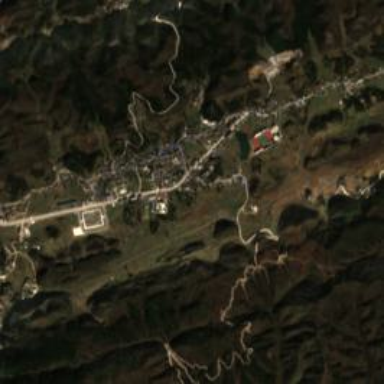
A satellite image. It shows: Ethnic township within town.